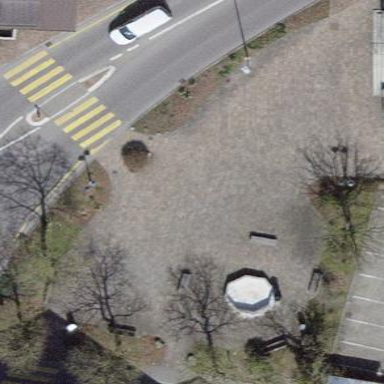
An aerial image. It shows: Square paved with paving stones.